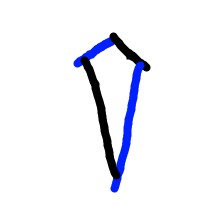
Shape: kite